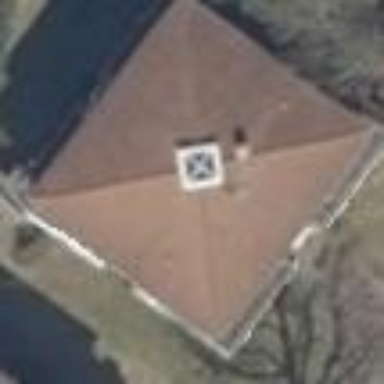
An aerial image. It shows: Residential building with pyramidal roof shape.